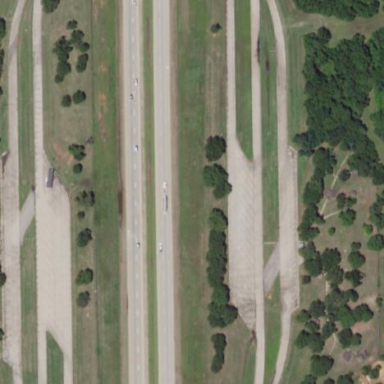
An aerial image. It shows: Park next to rest area on the road.